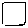
Label: square